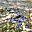
Label: 7